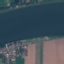
Label: River